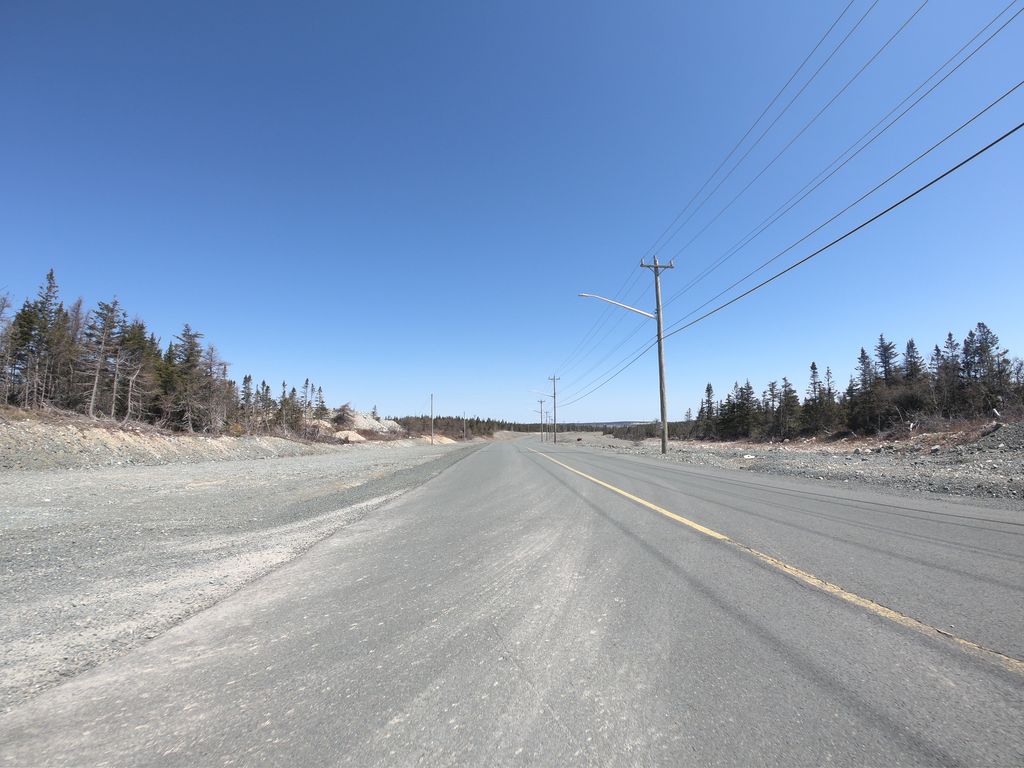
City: st_johns